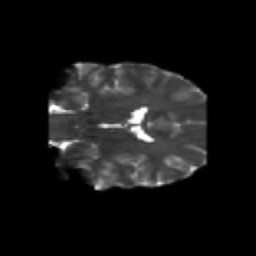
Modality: T2w
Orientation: coronal
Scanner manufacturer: siemens
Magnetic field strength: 3 T
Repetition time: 6.8 s
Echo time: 0.093 s